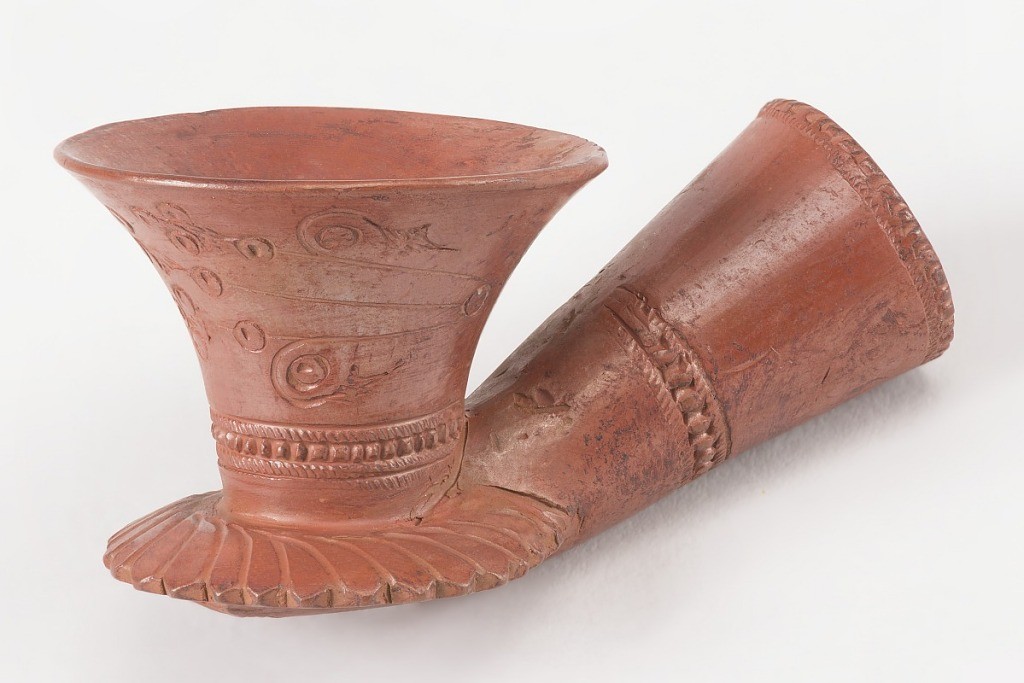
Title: pipe bowl
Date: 19th century
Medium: Fired and polished earthenware
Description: Red earthenware form of trumpet-shaped bowl incised with floriation and beaded cabled band, the whole on a gadrooned stage attached to a flaring stem decorated as the bowl.